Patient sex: M
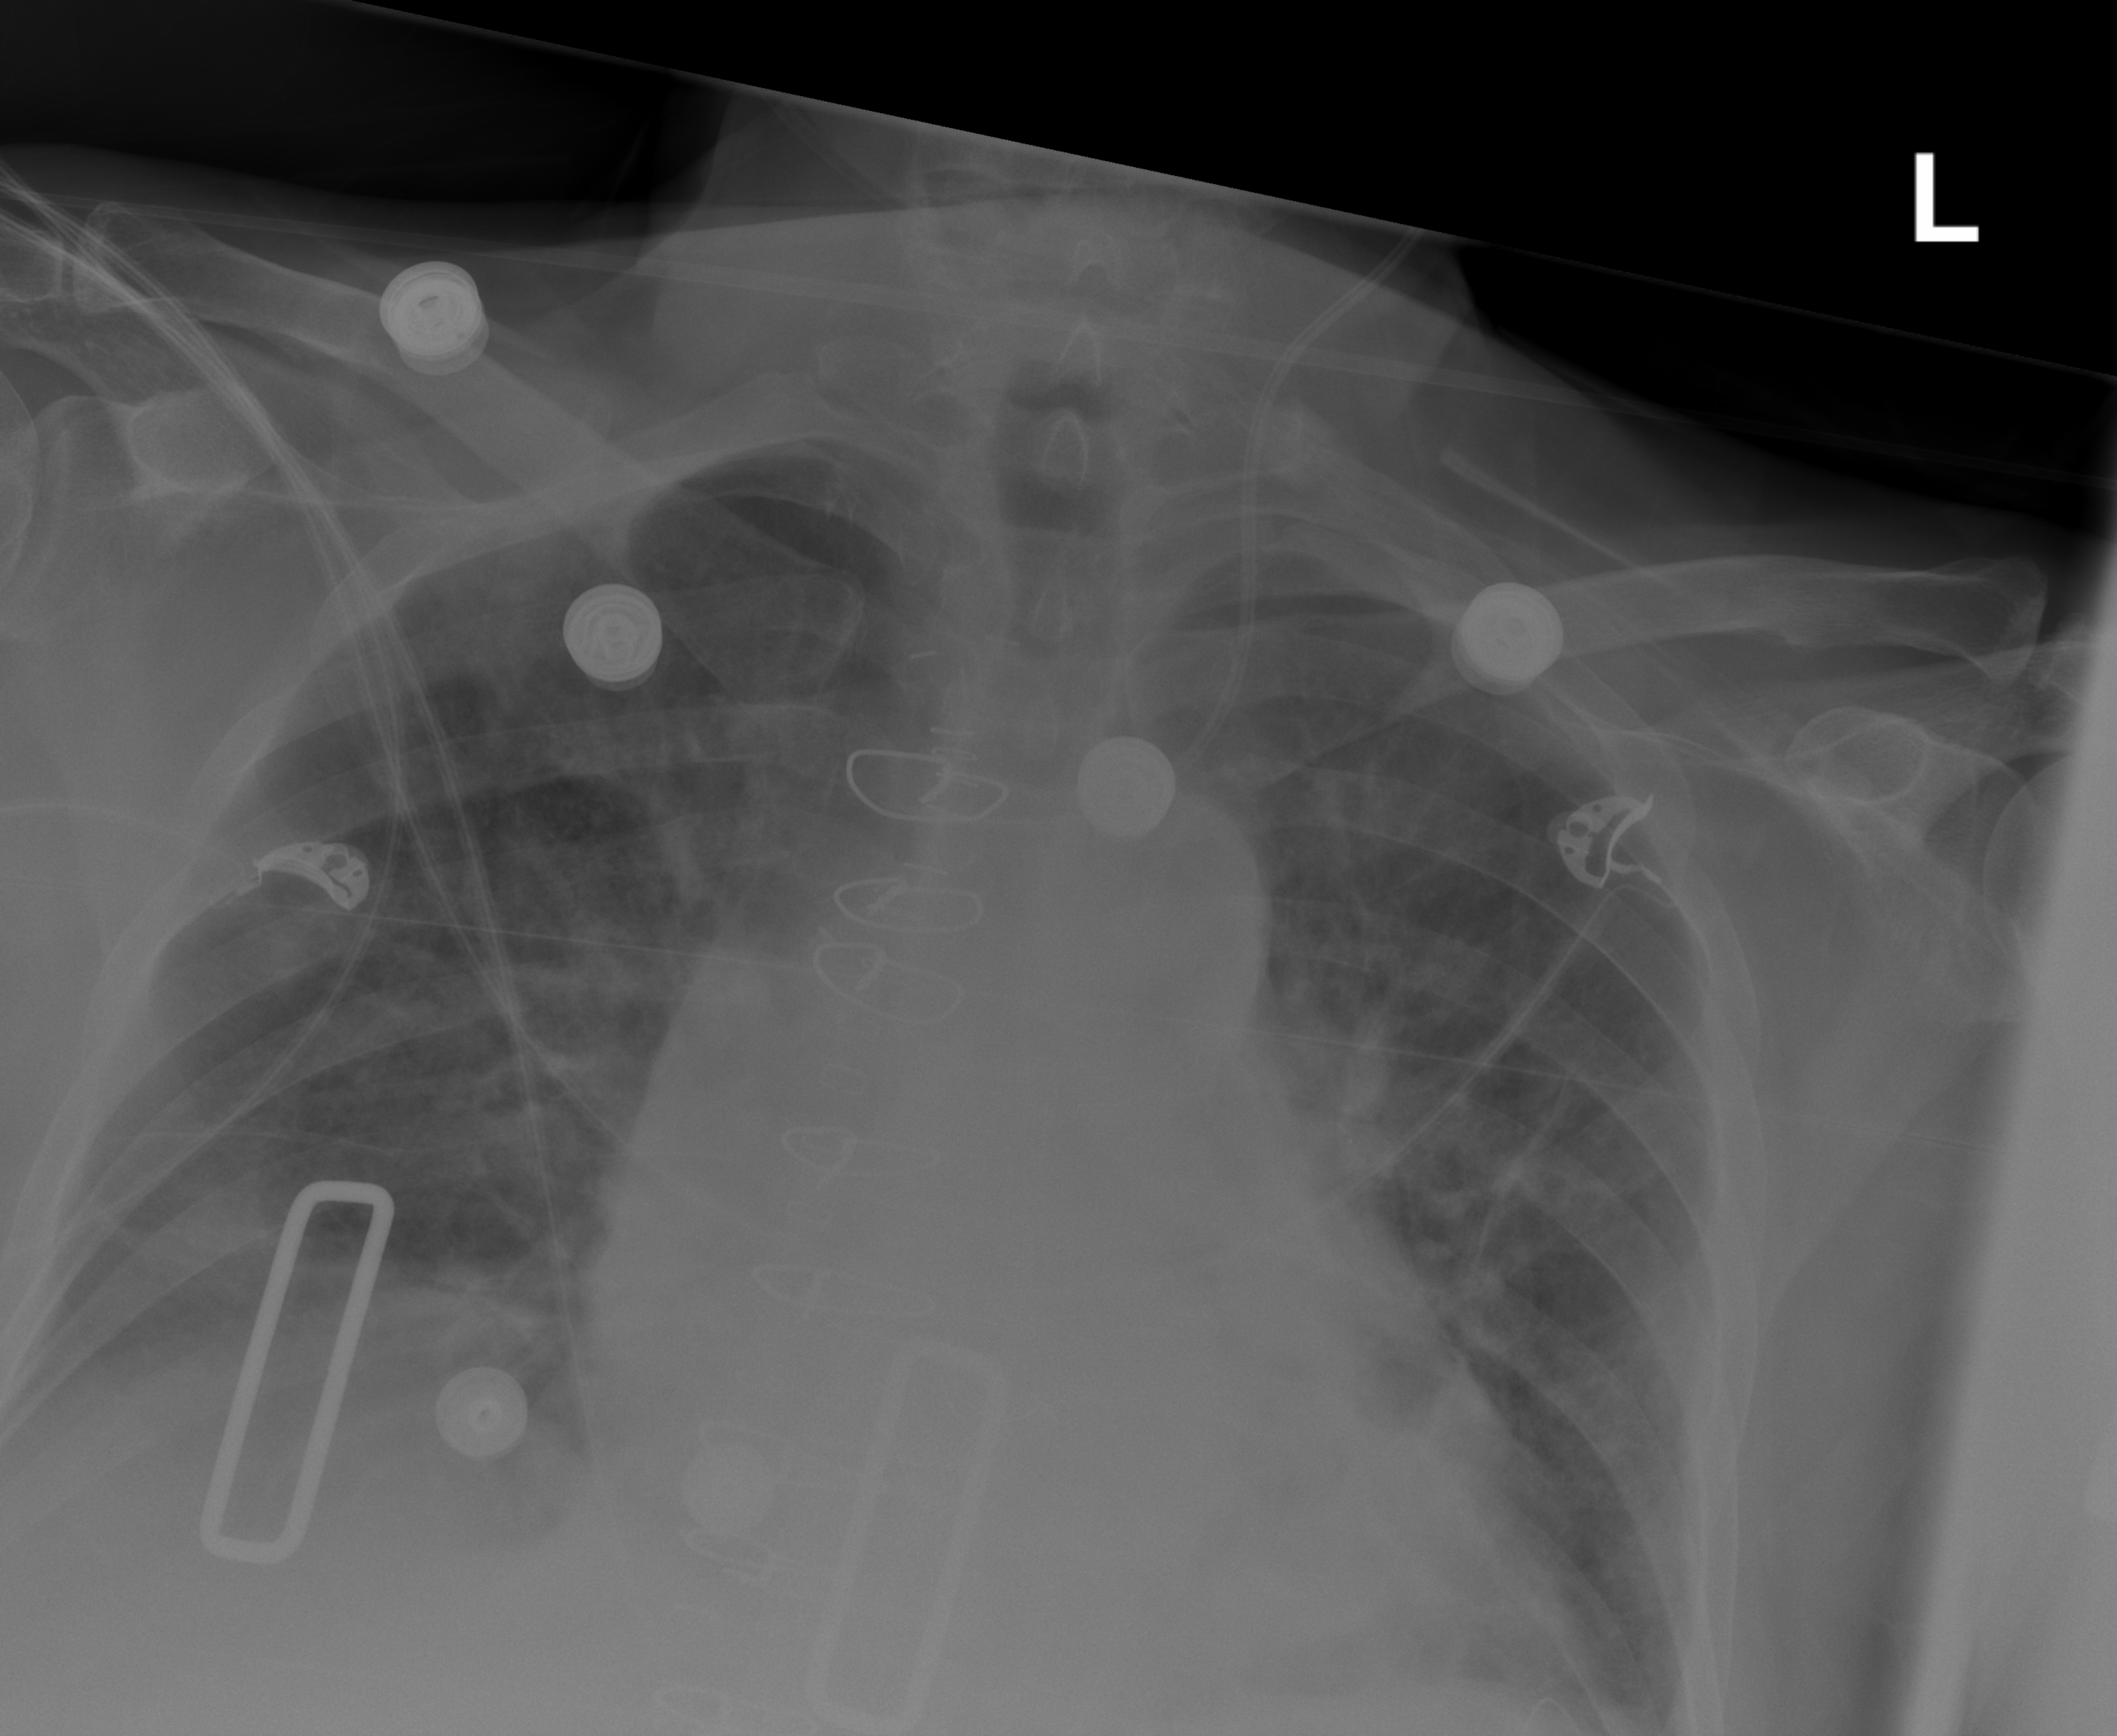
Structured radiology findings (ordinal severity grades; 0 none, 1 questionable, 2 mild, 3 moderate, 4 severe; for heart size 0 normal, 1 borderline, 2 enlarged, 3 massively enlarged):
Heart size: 2
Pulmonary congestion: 2
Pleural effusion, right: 2
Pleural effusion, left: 1
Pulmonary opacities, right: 0
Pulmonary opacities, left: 0
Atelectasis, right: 2
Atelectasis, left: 2